Aerial crown-view tile of a tropical tree (Barro Colorado Island, Panama), acquired 20250217:
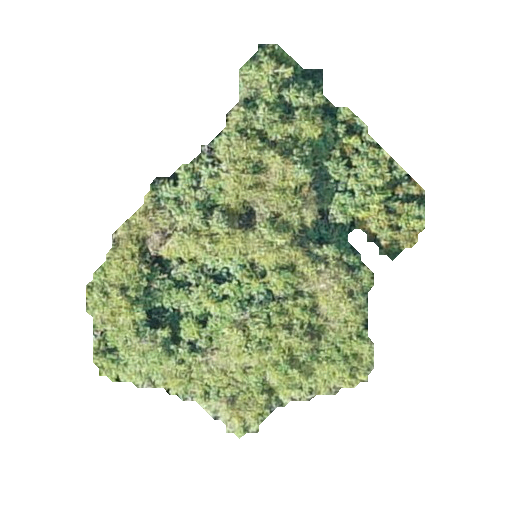
Species: Protium stevensonii
GBIF accepted scientific name: Tetragastris panamensis
Crown area: 113.71 m²